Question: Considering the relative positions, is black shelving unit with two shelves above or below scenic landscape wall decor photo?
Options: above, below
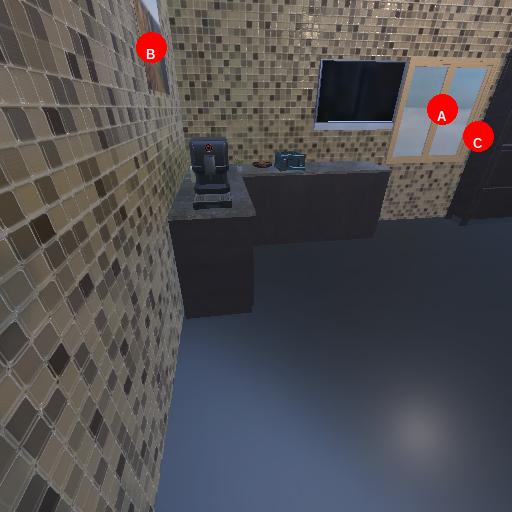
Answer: above